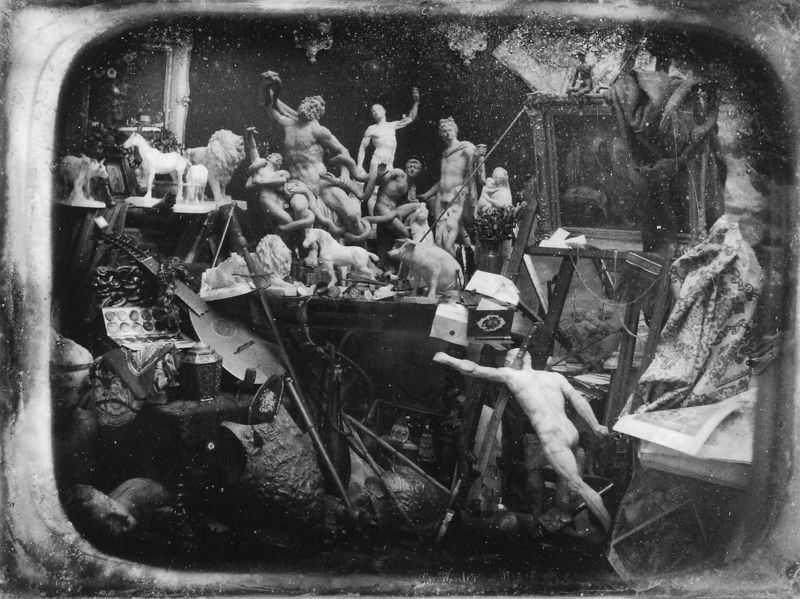
Titel: Bildhaueratelier
Künstler: Charles-David Winter
Institution: Strasbourg, Musée d’Art Moderne et Contemporain
Schlagwörter: gemälde, kampf, tiere, rahmen, bild, vorhang, chaos, skulptur, sammeln, bühnenbild, figuren, atelier, staffelei, collage, foto, schwarzweiß, durcheinander, laute, mandoline, fotographie, objekte, laokoon, requisiten, staturn, sammel, mansoline, artes liberalis